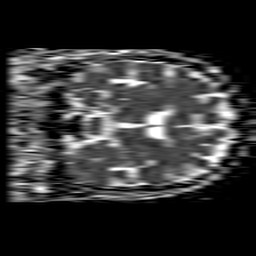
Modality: ADC
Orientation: coronal
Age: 74
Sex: male
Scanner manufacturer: philips
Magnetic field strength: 1.5 T
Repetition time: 4.6 s
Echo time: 0.08528 s